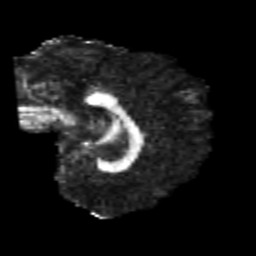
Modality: FA
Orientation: sagittal
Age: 22
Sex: female
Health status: healthy
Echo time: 0.074 s